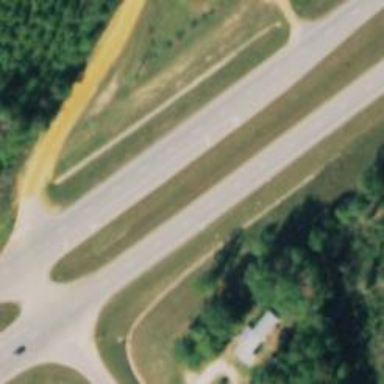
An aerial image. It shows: Dual carriageway expressway with asphalt surface. It is classified as trunk highway.